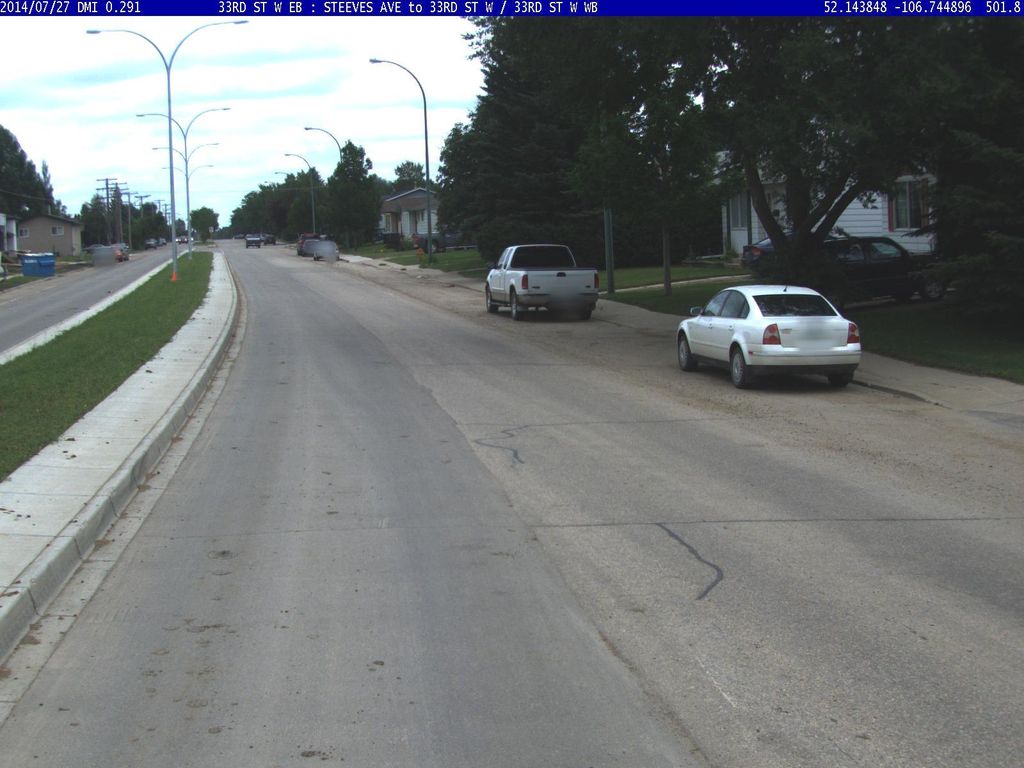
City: saskatoon